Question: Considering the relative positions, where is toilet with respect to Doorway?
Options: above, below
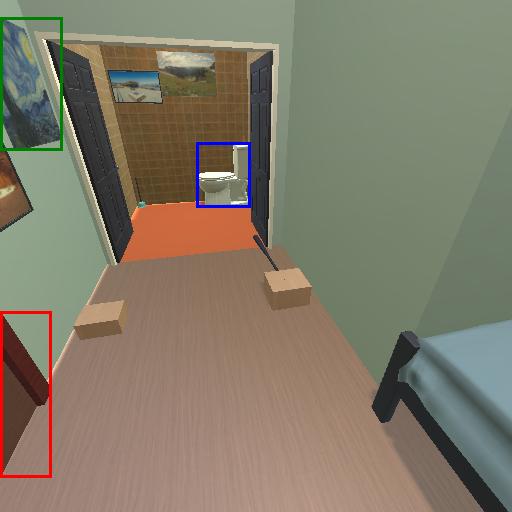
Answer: above